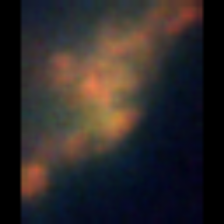
Taxon: Diatom_aggregate
Group: Diatoms